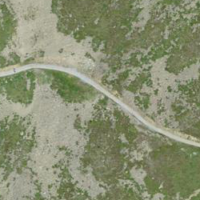
EUNIS habitat code: 26
Species observed at this site:
Marmota marmota
Rhododendron ferrugineum
Mustela erminea
Calluna vulgaris
Doronicum grandiflorum
Prunella collaris